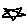
Label: star